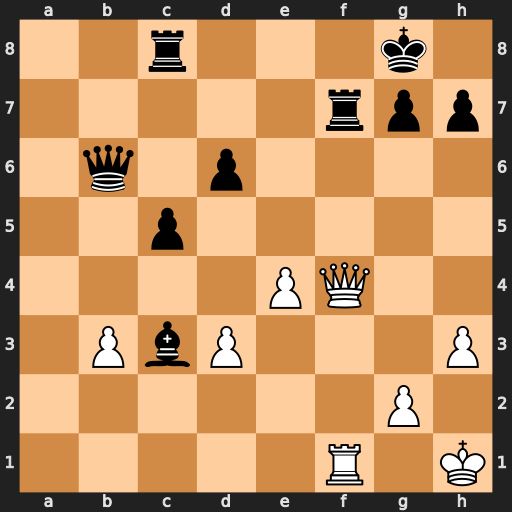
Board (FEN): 2r3k1/5rpp/1q1p4/2p5/4PQ2/1PbP3P/6P1/5R1K
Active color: w
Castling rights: -
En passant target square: -
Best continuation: Qxf7+ Kh8 Qf8+ Rxf8 Rxf8#